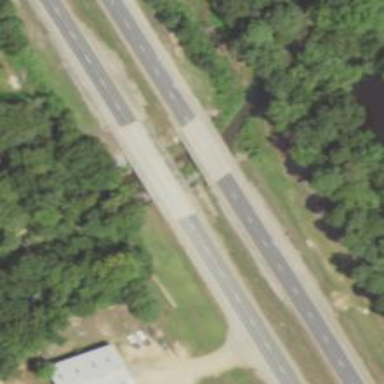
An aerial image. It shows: Beam-structured bridge on trunk highway.